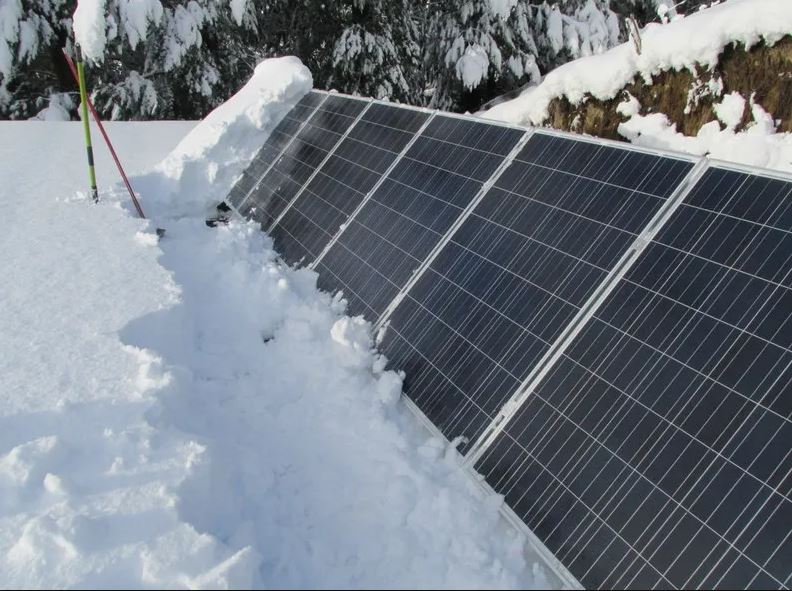
Label: Snow-Covered